Field crop: tomato
Growth stage: 1
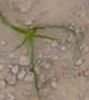
Species: cyperus